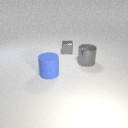
large blue rubber cylinder in front of small gray metal cube